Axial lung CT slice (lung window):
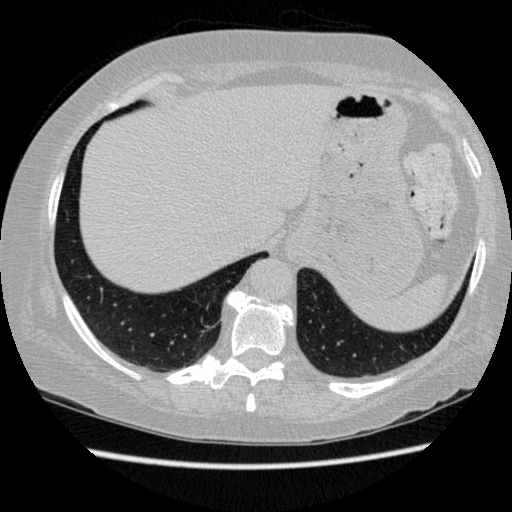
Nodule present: no